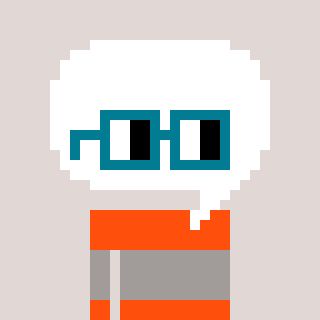
a pixel art character with square dark green glasses, a speech bubble-shaped head and a orange-colored body on a warm background